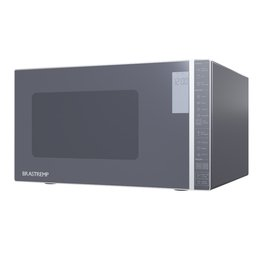
Label: appliances